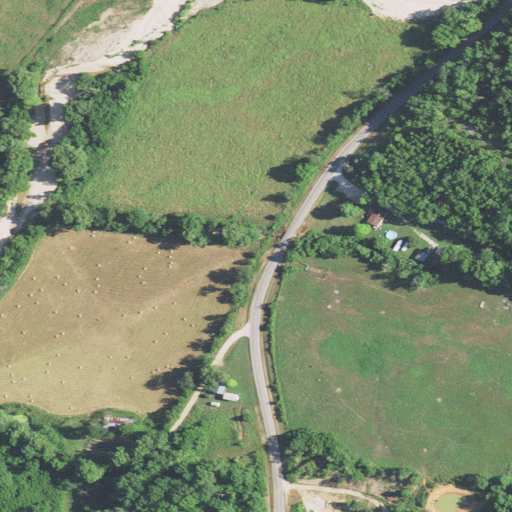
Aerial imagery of valley in Missouri named Chilton Hollow containing pasture, open development, deciduous forest, barren land, low intensity development, grassland, and shrub